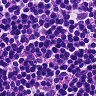
Metastatic tissue present: no